Interaction volume radius: 10 \u00c5
Interaction volume height: 20 \u00c5
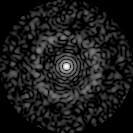
Disorder parameter: 0.8416